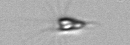
Label: Calciopappus